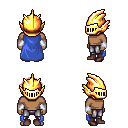
a pixel art fantasy rpg character, male body template, human, dark skin, blue cape, metal pants, red short bangs hairstyle, gold helm, white cloth bracers, maroon shoes, four views (front, back, left, right), 2x2 character sprite sheet, small pixel art, hard edges, no anti-aliasing